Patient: sex M, age 76
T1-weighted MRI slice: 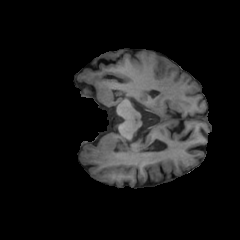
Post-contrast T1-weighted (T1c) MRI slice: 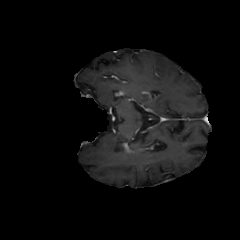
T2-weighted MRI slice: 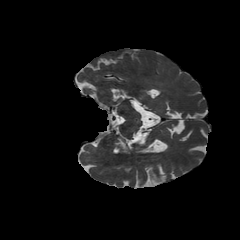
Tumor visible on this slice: yes
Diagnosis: Glioblastoma, IDH-wildtype
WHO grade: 4